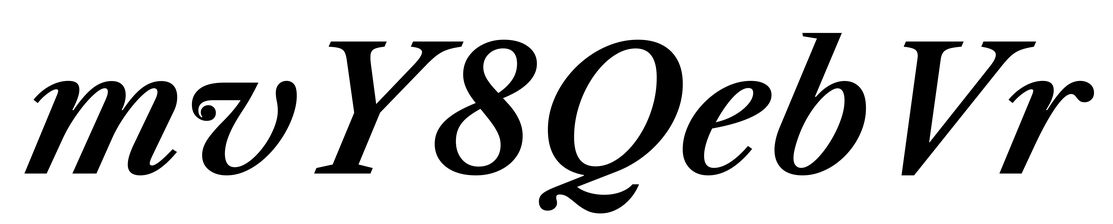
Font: LibreCaslonText-Italic_SemiBold_Italic